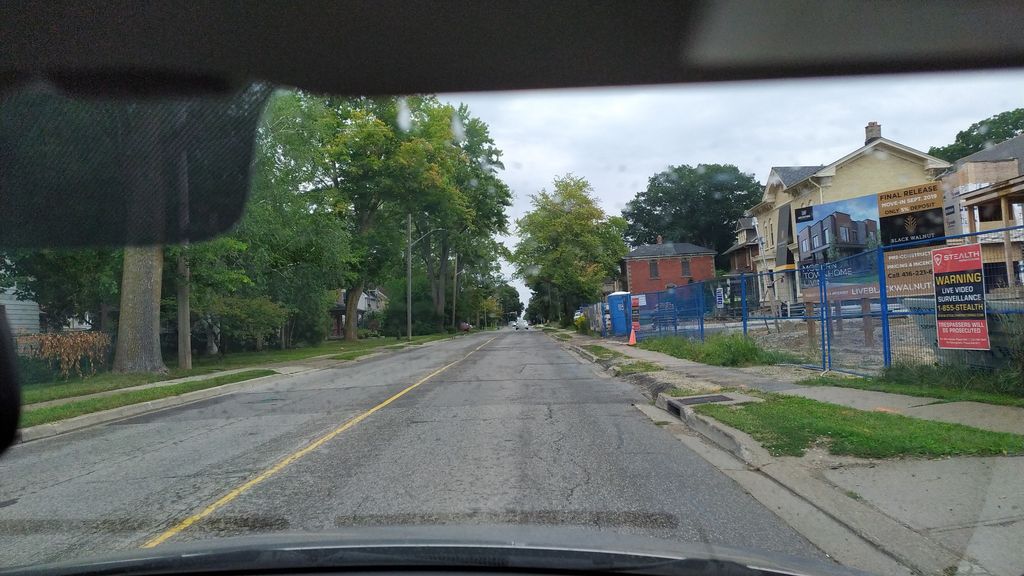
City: kitchener-waterloo